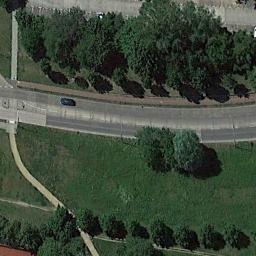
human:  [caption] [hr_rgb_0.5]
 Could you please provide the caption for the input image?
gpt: There are large green lawns and green trees around the freeway, And there is a car on the freeway .

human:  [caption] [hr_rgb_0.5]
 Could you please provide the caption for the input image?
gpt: The freeway goes through the grass with some trees .

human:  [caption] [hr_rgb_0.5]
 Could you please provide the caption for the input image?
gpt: There are few cars on the motorway .

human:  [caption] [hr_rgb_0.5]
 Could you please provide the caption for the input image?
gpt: A freeway with a small bend and a small road go through the lawn .

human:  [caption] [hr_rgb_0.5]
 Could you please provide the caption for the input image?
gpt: There are some green lawns and trees beside the freeway .